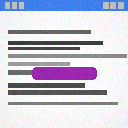
Screen state: on